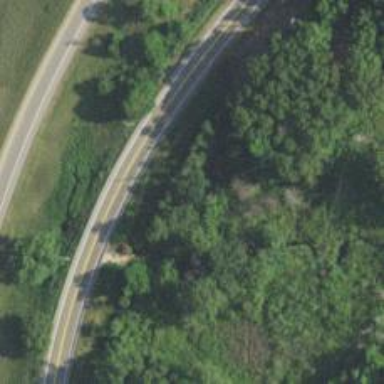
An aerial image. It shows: Culvert tunnel.